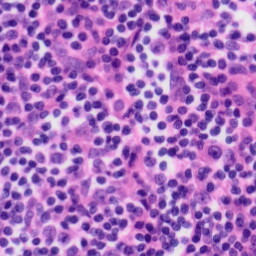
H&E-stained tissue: Tonsil